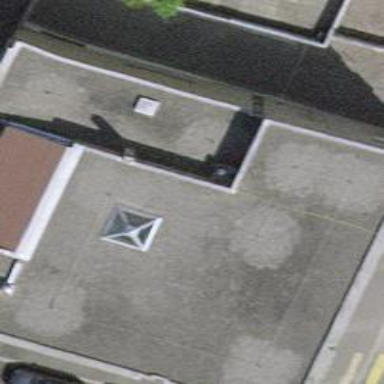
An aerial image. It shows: Office building.